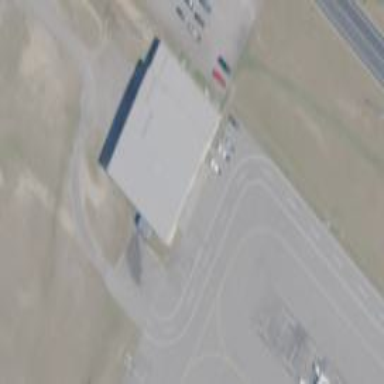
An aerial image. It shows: Hangar located at airport.